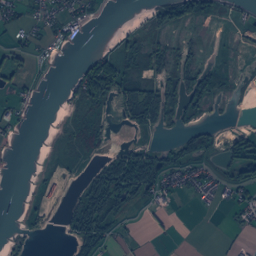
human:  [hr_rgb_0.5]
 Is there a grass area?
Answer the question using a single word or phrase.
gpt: yes

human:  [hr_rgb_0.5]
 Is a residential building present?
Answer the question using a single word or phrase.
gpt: yes

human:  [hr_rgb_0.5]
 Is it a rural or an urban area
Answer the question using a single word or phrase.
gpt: urban

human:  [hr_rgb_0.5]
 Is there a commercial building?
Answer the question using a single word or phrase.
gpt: yes

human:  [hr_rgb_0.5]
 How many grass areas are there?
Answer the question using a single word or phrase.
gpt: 85

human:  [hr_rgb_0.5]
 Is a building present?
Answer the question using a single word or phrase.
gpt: yes

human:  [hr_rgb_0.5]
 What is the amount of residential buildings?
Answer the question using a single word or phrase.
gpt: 584

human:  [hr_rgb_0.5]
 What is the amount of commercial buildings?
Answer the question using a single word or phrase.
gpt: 8

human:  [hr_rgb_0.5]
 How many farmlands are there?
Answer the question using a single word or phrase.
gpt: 22

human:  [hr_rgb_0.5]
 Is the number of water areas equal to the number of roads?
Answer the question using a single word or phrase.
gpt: no

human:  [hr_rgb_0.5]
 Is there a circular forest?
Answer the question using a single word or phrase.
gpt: no

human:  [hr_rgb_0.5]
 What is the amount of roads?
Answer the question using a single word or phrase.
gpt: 121

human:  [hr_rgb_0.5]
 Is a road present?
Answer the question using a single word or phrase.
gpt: yes

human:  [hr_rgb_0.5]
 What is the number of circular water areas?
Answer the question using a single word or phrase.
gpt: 2

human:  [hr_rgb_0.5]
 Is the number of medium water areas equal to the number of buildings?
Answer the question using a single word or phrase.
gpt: no

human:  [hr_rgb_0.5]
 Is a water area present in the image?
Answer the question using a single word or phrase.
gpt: yes

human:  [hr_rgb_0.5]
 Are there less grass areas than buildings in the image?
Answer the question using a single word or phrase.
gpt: yes

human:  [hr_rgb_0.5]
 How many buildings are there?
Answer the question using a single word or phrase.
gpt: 593

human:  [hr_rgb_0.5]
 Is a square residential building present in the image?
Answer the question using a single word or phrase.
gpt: yes

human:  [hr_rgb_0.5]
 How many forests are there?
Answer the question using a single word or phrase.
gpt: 50

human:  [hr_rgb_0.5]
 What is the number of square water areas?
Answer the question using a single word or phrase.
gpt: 2

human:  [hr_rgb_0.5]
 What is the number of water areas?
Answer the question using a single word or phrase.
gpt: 40

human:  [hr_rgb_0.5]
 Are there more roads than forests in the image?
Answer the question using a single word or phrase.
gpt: yes

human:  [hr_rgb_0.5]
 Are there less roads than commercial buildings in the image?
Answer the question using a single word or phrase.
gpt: no

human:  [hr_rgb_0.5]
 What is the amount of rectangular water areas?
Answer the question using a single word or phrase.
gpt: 4

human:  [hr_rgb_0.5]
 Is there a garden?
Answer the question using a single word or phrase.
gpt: yes

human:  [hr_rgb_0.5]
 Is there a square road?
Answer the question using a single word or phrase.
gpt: no

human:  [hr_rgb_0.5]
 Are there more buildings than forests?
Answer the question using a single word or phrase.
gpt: yes

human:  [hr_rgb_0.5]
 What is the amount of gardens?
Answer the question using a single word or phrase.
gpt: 25

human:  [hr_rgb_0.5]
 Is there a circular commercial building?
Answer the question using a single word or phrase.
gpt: no

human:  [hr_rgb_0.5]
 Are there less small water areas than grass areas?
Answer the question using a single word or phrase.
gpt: yes

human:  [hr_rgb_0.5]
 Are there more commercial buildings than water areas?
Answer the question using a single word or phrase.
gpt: no

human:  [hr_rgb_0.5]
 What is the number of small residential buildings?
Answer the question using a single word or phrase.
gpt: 577

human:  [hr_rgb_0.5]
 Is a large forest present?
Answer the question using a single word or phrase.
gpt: yes

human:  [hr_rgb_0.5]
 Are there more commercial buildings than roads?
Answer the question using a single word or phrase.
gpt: no

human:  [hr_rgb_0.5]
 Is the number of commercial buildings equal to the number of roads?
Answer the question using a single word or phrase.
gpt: no

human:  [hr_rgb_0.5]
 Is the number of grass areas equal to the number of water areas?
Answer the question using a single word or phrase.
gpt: no

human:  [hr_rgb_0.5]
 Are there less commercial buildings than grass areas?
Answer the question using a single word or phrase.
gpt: yes

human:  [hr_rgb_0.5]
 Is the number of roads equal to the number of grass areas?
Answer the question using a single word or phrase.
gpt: no

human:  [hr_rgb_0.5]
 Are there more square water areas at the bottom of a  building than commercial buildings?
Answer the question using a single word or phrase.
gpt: no

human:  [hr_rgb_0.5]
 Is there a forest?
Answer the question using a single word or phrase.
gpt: yes

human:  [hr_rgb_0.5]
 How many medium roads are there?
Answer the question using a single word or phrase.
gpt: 0

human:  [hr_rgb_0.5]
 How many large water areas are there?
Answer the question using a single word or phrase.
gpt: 20

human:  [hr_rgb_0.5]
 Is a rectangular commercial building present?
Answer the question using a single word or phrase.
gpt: yes

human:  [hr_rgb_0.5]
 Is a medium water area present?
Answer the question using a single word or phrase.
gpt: yes

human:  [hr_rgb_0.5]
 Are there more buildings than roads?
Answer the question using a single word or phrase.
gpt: yes

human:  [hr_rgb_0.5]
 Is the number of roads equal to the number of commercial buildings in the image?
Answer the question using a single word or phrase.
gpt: no

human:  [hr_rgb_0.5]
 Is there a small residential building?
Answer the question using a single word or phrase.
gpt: yes

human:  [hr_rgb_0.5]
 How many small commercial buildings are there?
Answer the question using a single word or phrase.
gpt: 5

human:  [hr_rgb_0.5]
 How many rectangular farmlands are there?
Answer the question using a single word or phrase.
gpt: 2

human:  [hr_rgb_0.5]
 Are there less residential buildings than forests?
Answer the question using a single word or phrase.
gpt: no

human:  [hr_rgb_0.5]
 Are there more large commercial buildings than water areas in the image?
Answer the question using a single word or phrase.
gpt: no

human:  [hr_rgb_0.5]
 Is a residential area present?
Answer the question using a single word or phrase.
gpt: yes

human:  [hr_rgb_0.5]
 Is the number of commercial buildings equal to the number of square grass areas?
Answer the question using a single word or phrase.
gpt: no

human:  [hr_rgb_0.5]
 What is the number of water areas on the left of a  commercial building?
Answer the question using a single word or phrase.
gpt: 35

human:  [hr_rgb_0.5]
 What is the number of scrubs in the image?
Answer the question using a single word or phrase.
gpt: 9

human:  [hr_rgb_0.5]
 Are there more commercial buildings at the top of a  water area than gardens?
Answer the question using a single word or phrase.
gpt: no

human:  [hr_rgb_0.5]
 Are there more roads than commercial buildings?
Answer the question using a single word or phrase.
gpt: yes

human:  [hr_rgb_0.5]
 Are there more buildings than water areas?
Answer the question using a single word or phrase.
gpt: yes

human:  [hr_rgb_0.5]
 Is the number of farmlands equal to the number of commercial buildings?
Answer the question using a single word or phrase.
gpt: no

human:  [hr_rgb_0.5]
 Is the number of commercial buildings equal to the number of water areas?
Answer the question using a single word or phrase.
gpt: no

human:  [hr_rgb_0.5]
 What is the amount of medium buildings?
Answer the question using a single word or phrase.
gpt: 10

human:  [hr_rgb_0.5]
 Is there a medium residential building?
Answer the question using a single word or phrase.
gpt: yes

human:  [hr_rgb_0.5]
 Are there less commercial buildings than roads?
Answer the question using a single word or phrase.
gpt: yes